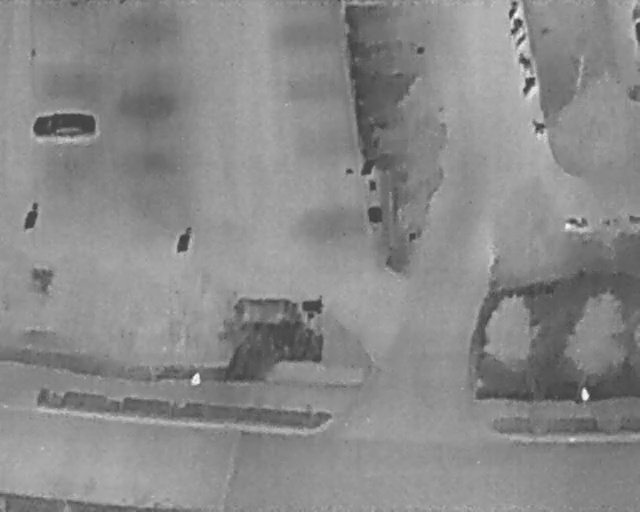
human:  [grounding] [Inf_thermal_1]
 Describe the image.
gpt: In the satellite image, there is  <ref>1 medium car </ref> <box>[[7, 18, 12, 30, 2]]</box> located at top left.